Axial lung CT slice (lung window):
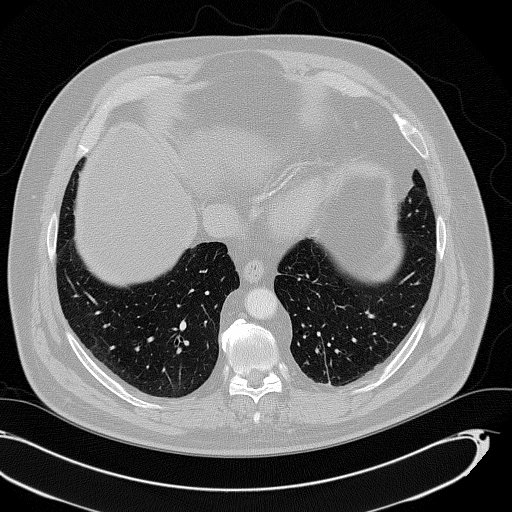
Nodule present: no